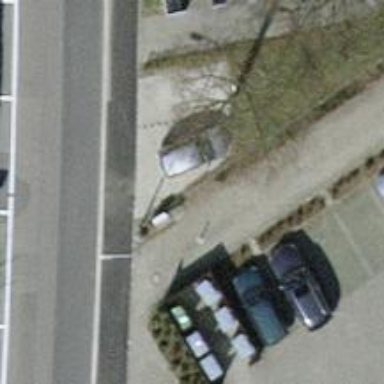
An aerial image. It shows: Bollard barrier.